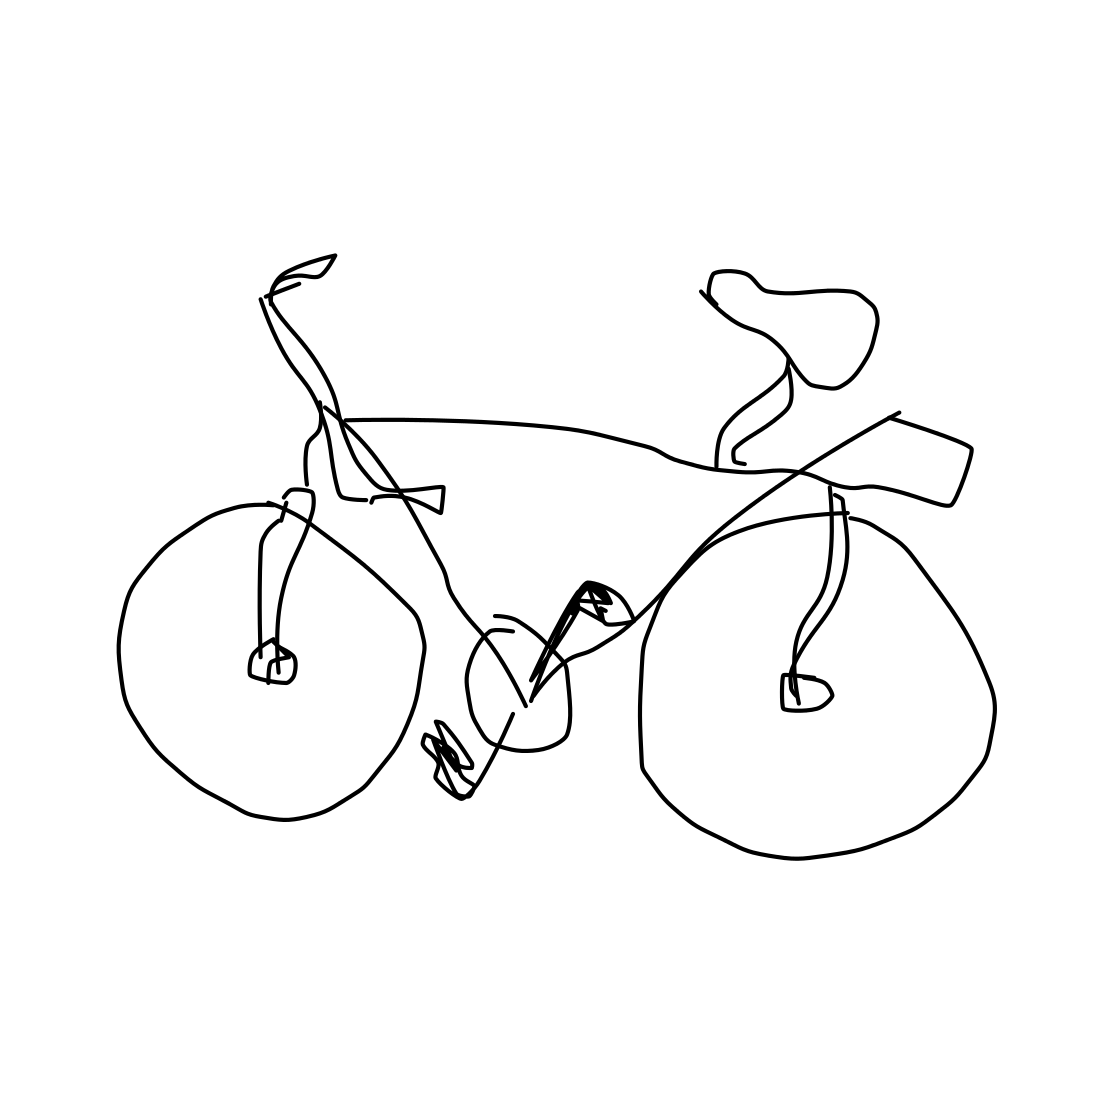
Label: bicycle